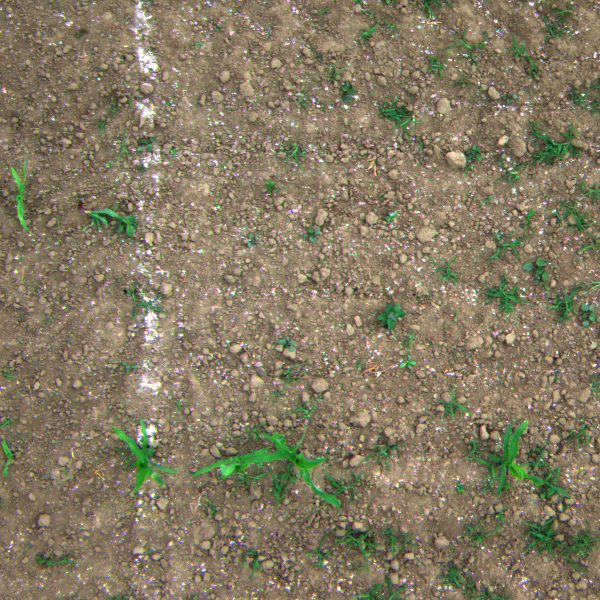
Acquisition date: 2023-06-06
Tile: 0176
Annotated plant instances:
label: quickweed
label: amaranth
label: amaranth
label: barnyard_grass
label: barnyard_grass
label: amaranth
label: amaranth
label: amaranth
label: barnyard_grass
label: barnyard_grass
label: weed_other
label: maize
label: amaranth
label: barnyard_grass
label: weed_other
label: amaranth
label: quickweed
label: amaranth
label: barnyard_grass
label: maize
label: amaranth
label: barnyard_grass
label: barnyard_grass
label: maize
label: barnyard_grass
label: barnyard_grass
label: barnyard_grass
label: barnyard_grass
label: barnyard_grass
label: maize
label: barnyard_grass
label: amaranth
label: barnyard_grass
label: barnyard_grass
label: weed_other
label: barnyard_grass
label: amaranth
label: weed_other
label: barnyard_grass
label: barnyard_grass
label: barnyard_grass
label: barnyard_grass
label: barnyard_grass
label: barnyard_grass
label: barnyard_grass
label: barnyard_grass
label: weed_other
label: weed_other
label: barnyard_grass
label: barnyard_grass
label: barnyard_grass
label: barnyard_grass
label: barnyard_grass
label: barnyard_grass
label: barnyard_grass
label: barnyard_grass
label: barnyard_grass
label: barnyard_grass
label: barnyard_grass
label: barnyard_grass
label: weed_other
label: amaranth
label: barnyard_grass
label: barnyard_grass
label: barnyard_grass
label: barnyard_grass
label: amaranth
label: amaranth
label: amaranth
label: barnyard_grass
label: barnyard_grass
label: barnyard_grass
label: barnyard_grass
label: barnyard_grass
label: weed_other
label: weed_other
label: barnyard_grass
label: weed_other
label: barnyard_grass
label: barnyard_grass
label: barnyard_grass
label: barnyard_grass
label: barnyard_grass
label: barnyard_grass
label: barnyard_grass
label: barnyard_grass
label: barnyard_grass
label: barnyard_grass
label: weed_other
label: weed_other
label: weed_other
label: barnyard_grass
label: barnyard_grass
label: barnyard_grass
label: weed_other
label: weed_other
label: barnyard_grass
label: barnyard_grass
label: barnyard_grass
label: barnyard_grass
label: barnyard_grass
label: weed_other
label: barnyard_grass
label: barnyard_grass
label: barnyard_grass
label: barnyard_grass
label: barnyard_grass
label: barnyard_grass
label: barnyard_grass
label: amaranth
label: barnyard_grass
label: barnyard_grass
label: weed_other
label: barnyard_grass
label: weed_other
label: weed_other
label: weed_other
label: barnyard_grass
label: weed_other
label: barnyard_grass
label: barnyard_grass
label: barnyard_grass
label: barnyard_grass
label: barnyard_grass
label: barnyard_grass
label: barnyard_grass
label: barnyard_grass
label: barnyard_grass
label: barnyard_grass
label: barnyard_grass
label: barnyard_grass
label: barnyard_grass
label: barnyard_grass
label: weed_other
label: weed_other
label: barnyard_grass
label: maize
label: barnyard_grass
label: barnyard_grass
label: barnyard_grass
label: barnyard_grass
label: weed_other
label: barnyard_grass
label: barnyard_grass
label: barnyard_grass
label: barnyard_grass
label: barnyard_grass
label: barnyard_grass
label: barnyard_grass
label: maize
label: maize
label: weed_other
label: weed_other
label: barnyard_grass
label: weed_other
label: weed_other
label: barnyard_grass